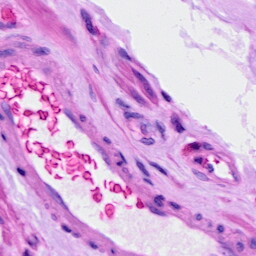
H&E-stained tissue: Ovarian